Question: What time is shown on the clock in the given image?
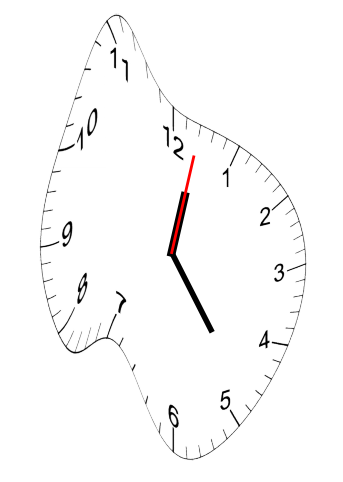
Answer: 12:24:02